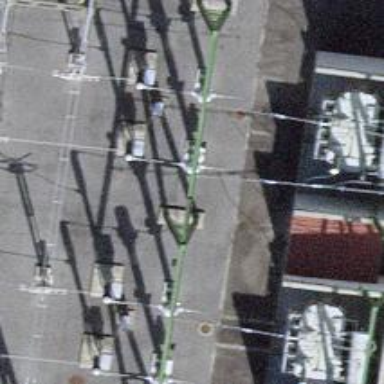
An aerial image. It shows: Insulator used in power systems.